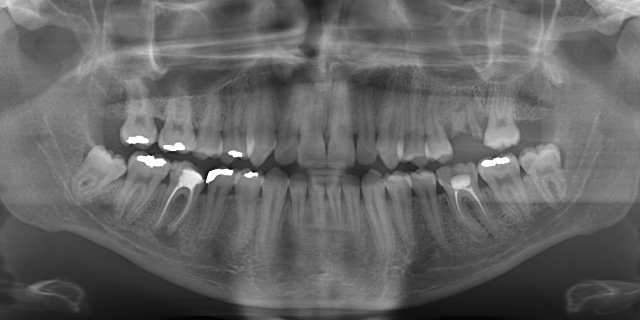
adult